Question: I have a weird problem.
I am trying to setup User Defined Runtime Attribute in the IB. As shown below I setup a NSString attribute in my viewController and wanted to give it a test value in IB

When I compile that I get this error when building: "User defined runtime attributes on Mac OS X versions prior to 10.6"
I know I can set up user defined attributes in iOS from the iOS docs found <URL> go down to section: "Configuring Runtime Attributes for Custom Objects"
Any idea why it is giving me the error?
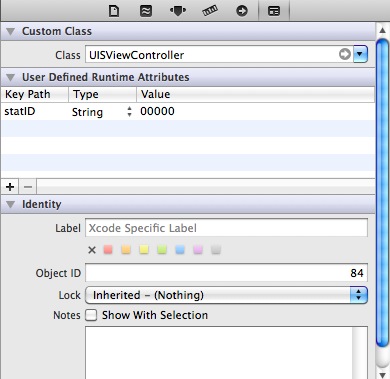
Answer: OK, I got an answer.
So here it goes.
I am using the beta version of XCode 4. As it is a beta versions it has errors, one of them is displaying "User Defined Runtime Attributes" window in an IB.
The error informs you that option is availabe apps and not for iOS.
It dissapoints me but at least I don't have to wonder why is it not working.